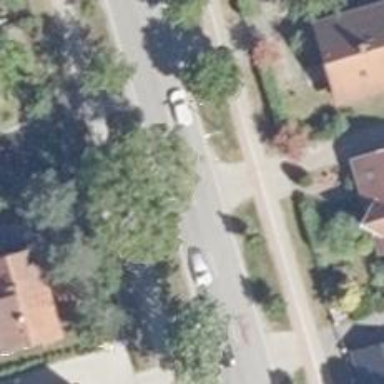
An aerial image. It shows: Secondary road with asphalt surface and sidewalks on both sides. There is cycle track on the left side.